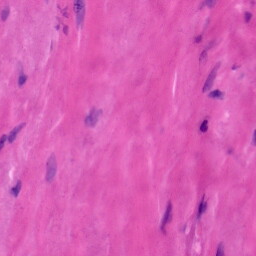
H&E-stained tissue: Tonsil